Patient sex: M
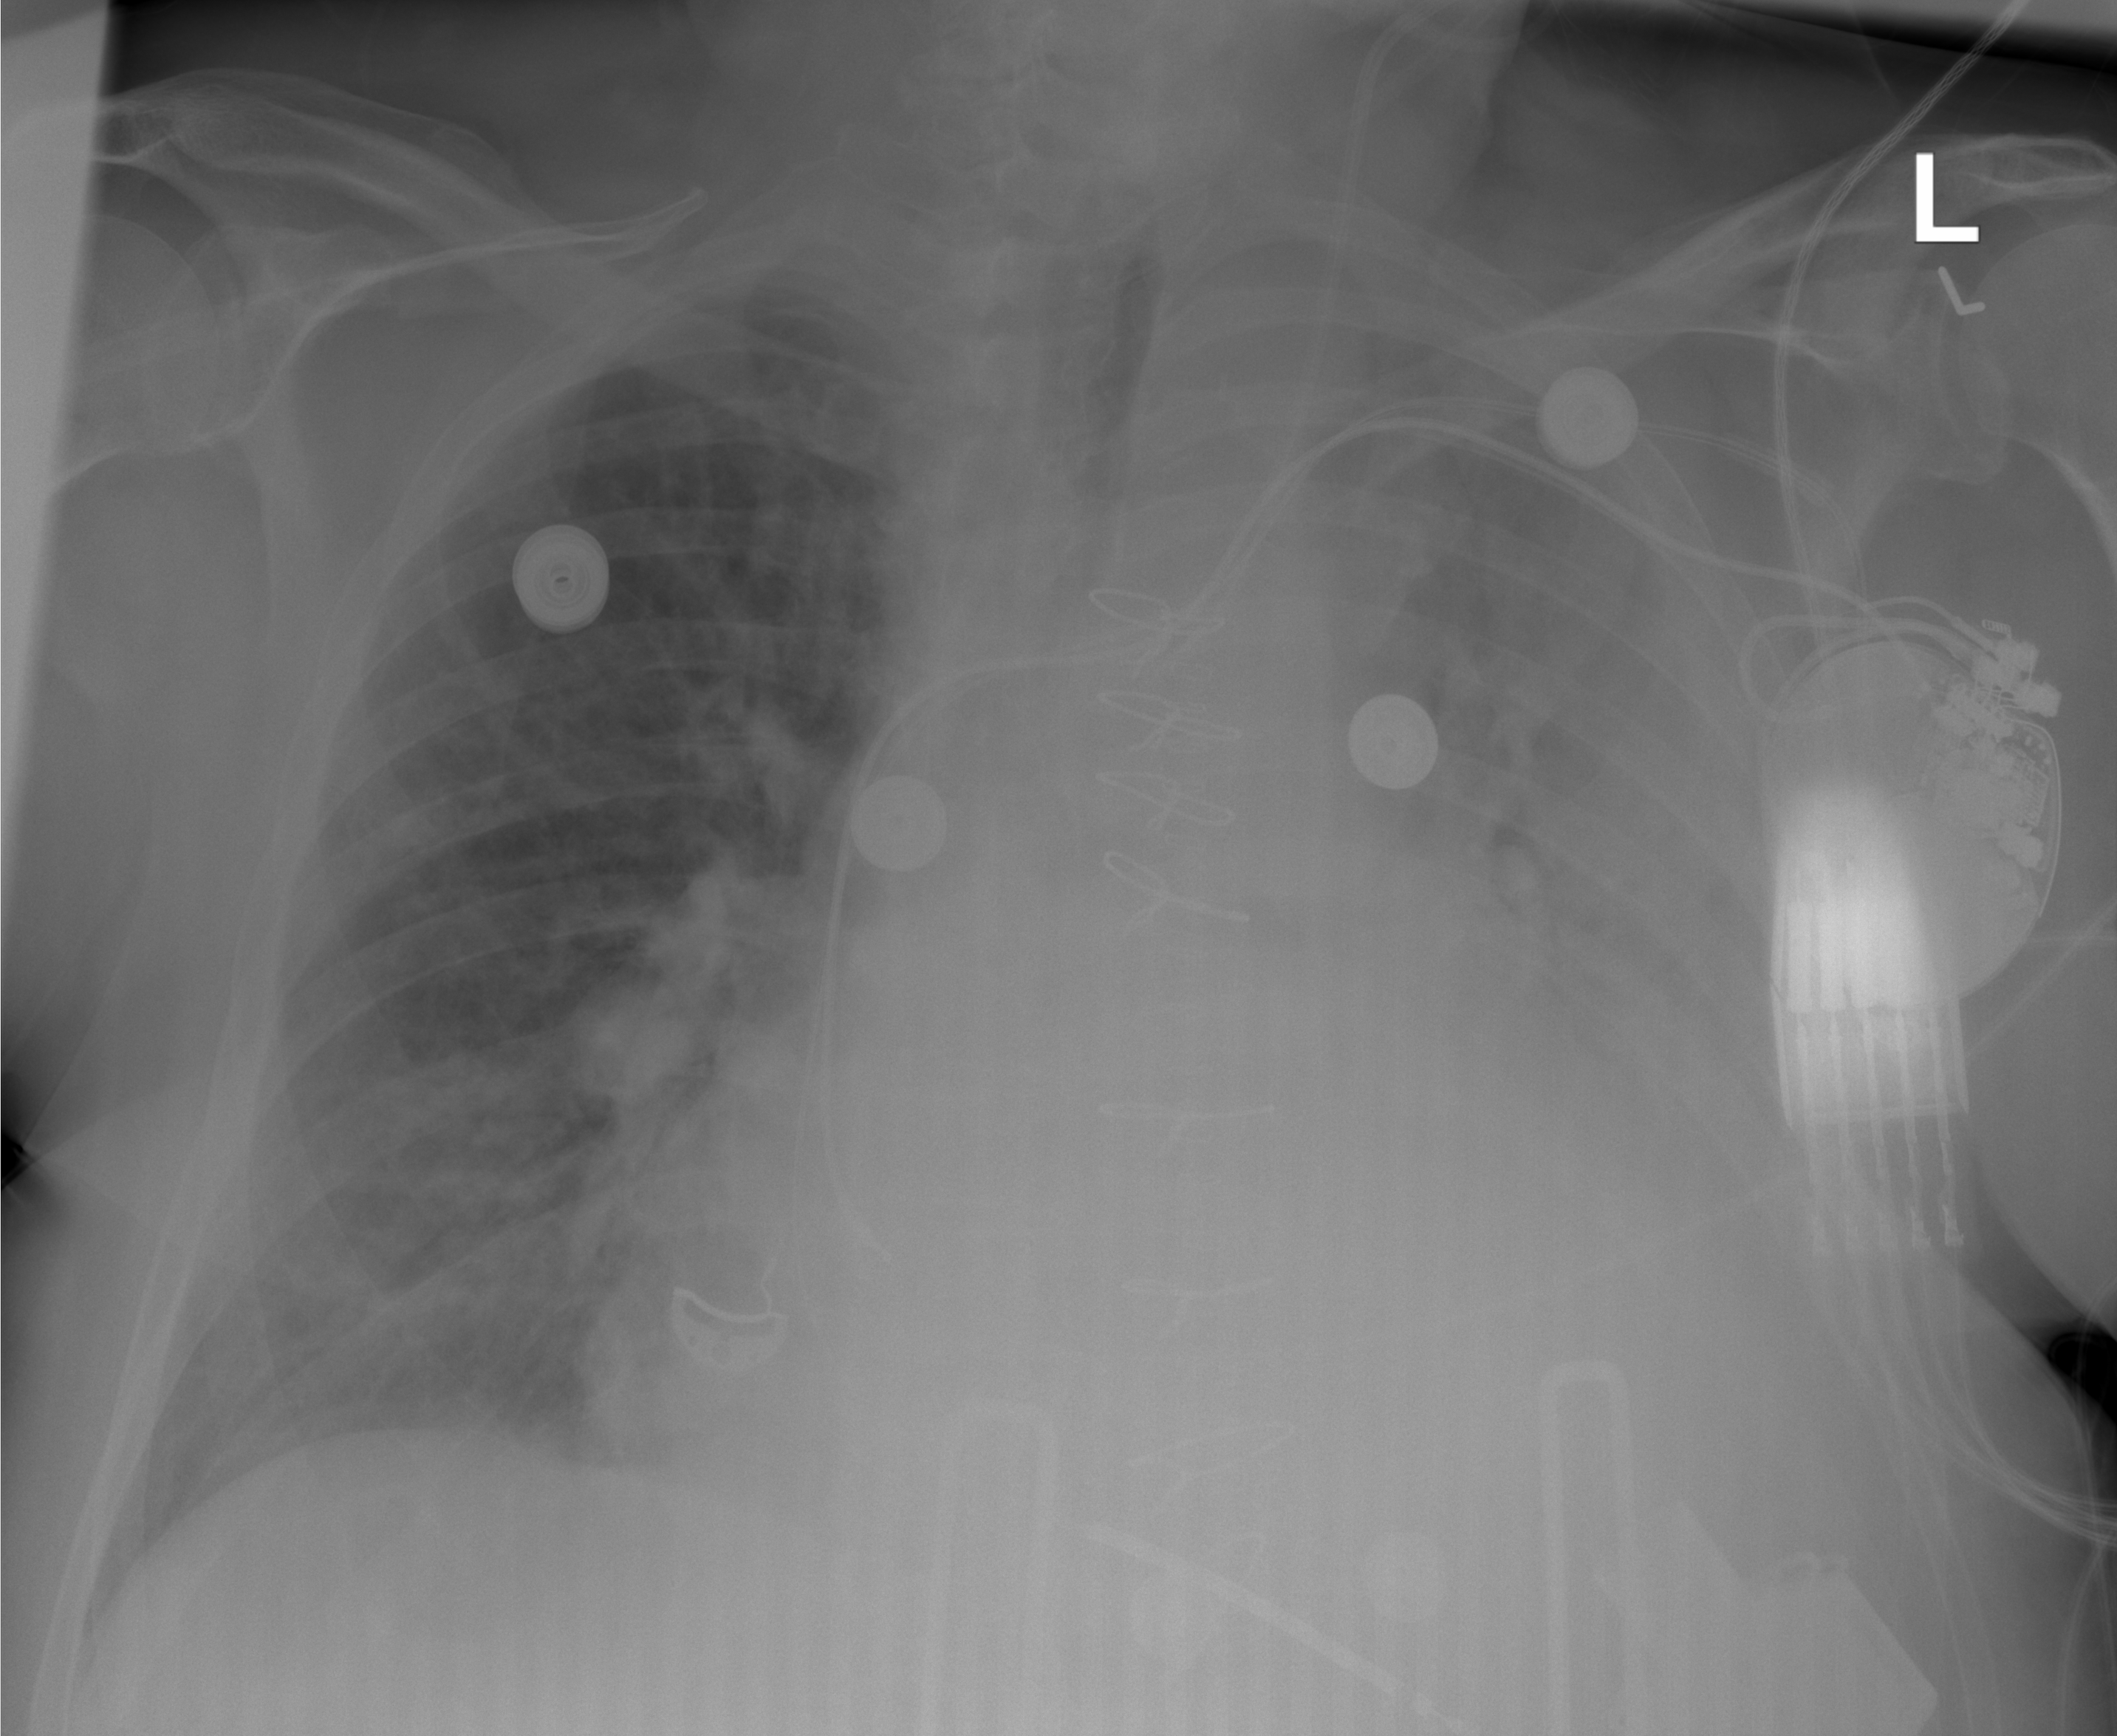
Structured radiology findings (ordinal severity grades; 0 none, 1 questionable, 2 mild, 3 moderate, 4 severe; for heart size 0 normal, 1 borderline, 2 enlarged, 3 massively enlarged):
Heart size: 3
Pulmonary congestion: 2
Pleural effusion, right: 1
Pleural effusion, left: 2
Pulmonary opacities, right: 0
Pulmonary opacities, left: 2
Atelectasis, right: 2
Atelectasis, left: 3